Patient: sex M, age 23
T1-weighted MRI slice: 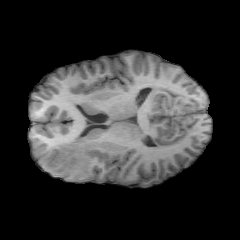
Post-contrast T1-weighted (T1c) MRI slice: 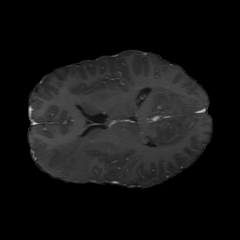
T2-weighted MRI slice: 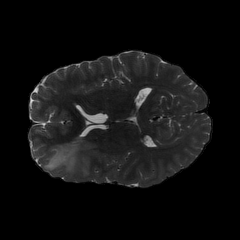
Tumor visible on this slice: yes
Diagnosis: Oligodendroglioma, IDH-mutant, 1p/19q-codeleted
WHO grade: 2